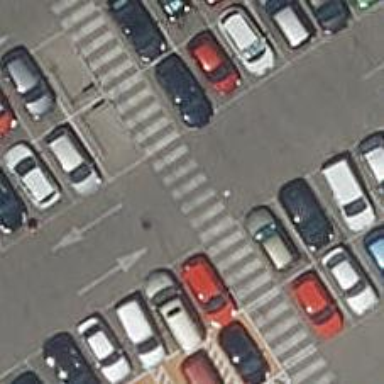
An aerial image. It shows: Marked crossing on the road.